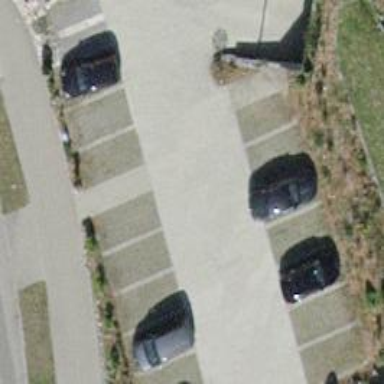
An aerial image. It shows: Parking aisle with paving stones surface.